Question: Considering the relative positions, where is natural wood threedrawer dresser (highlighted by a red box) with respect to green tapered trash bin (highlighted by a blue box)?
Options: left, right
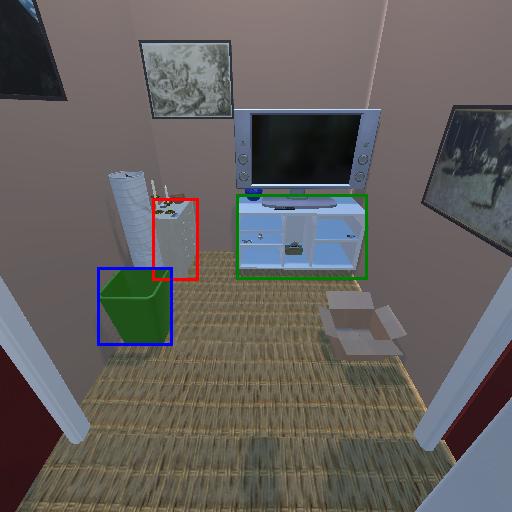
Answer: left